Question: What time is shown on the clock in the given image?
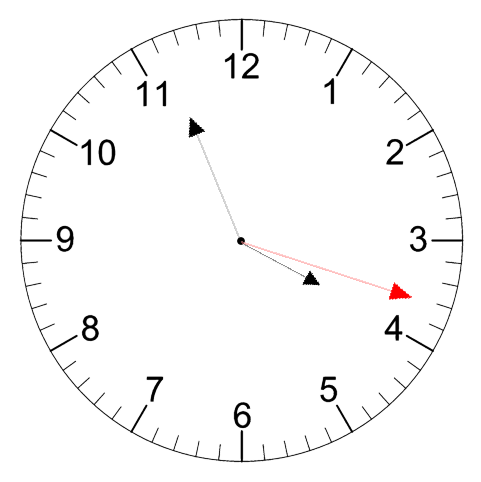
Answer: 03:56:18